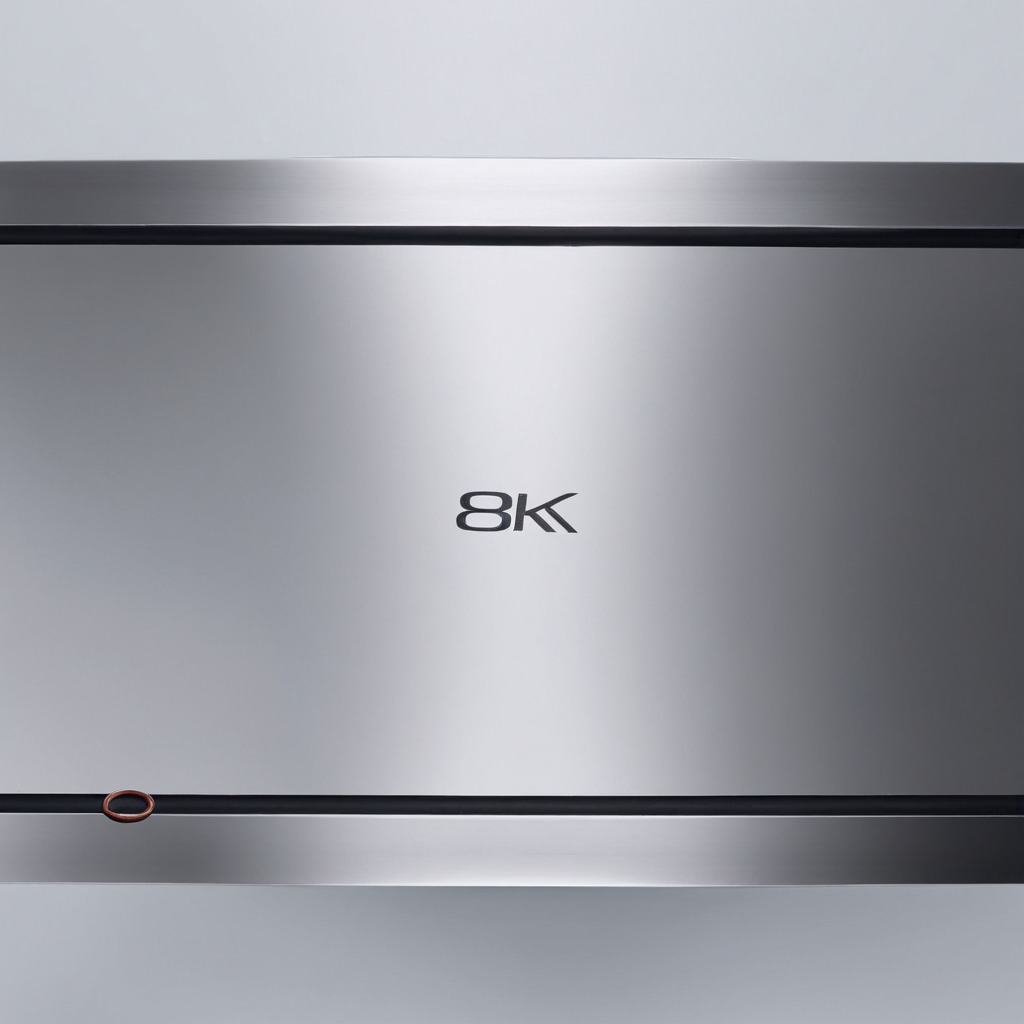
A rubber O-ring is lying on a stainless steel table in a high-end prototyping lab.